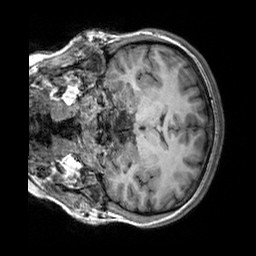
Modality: T1w
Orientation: coronal
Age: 21
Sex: female
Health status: healthy
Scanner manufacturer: siemens
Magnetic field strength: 3 T
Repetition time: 2.3 s
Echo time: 0.00303 s